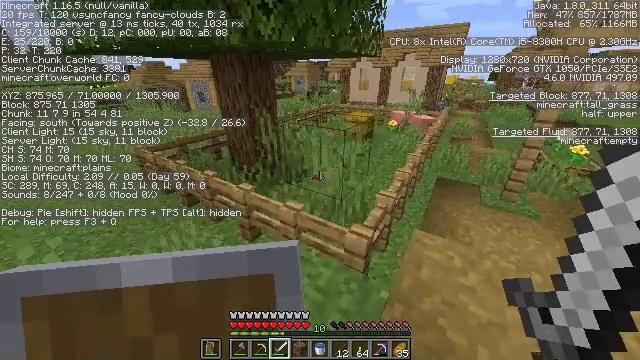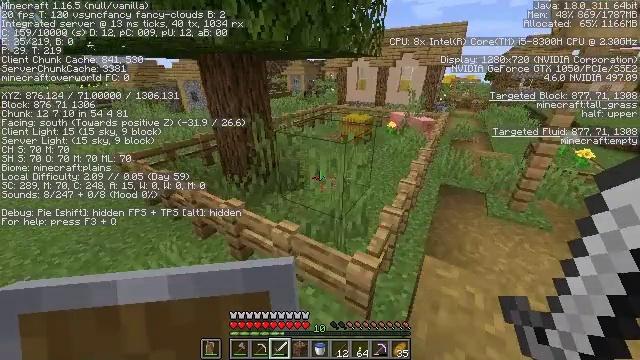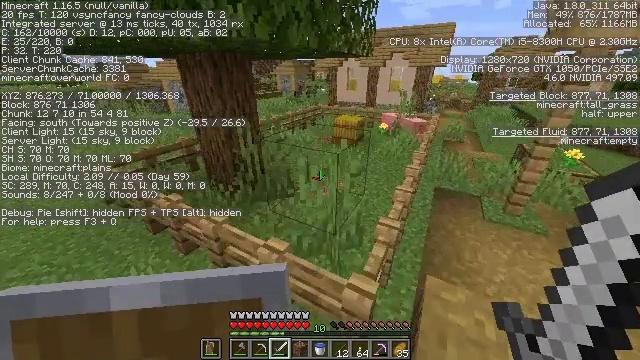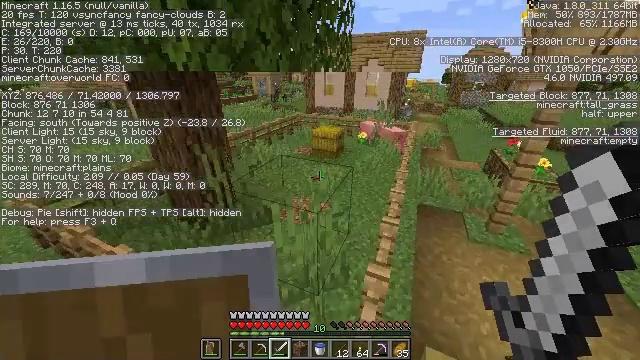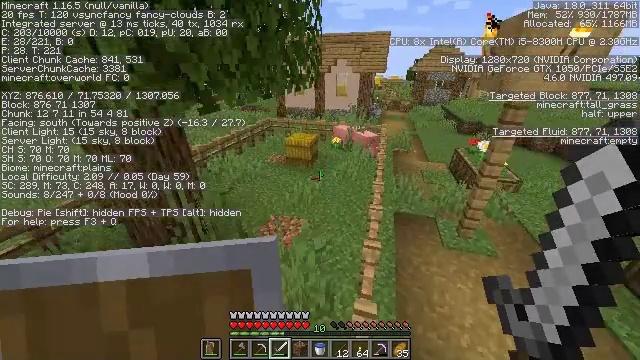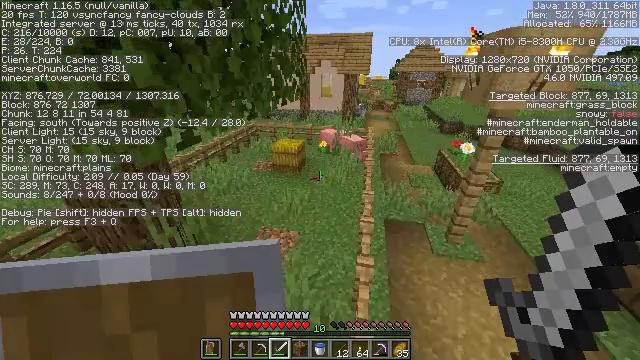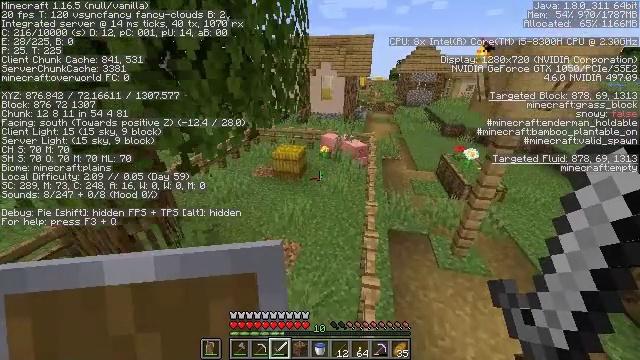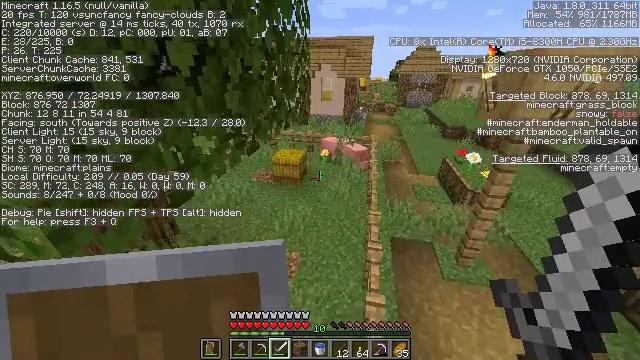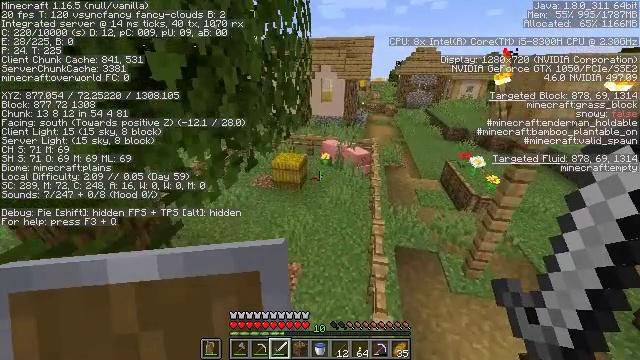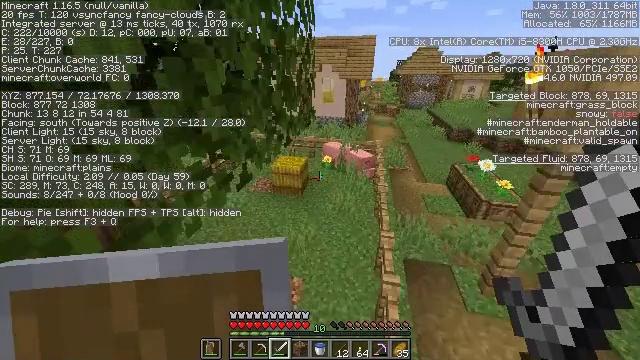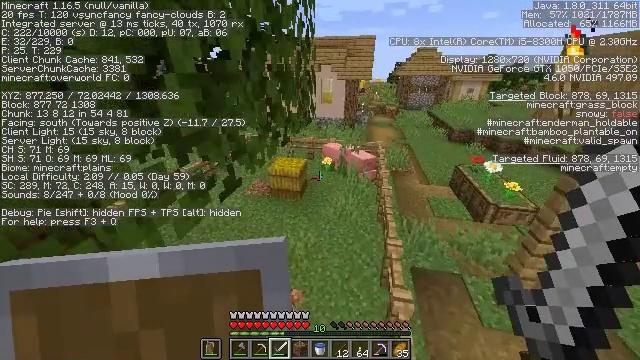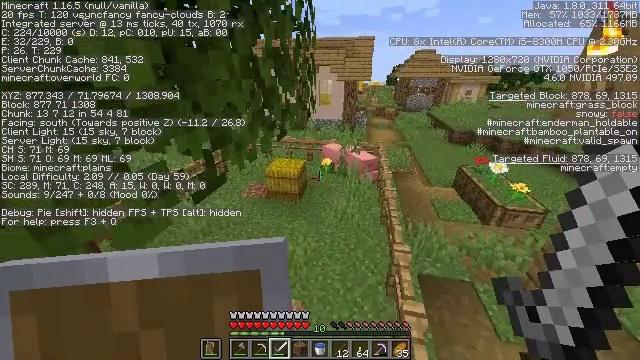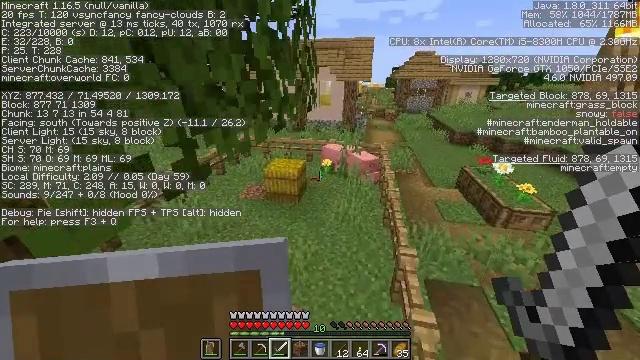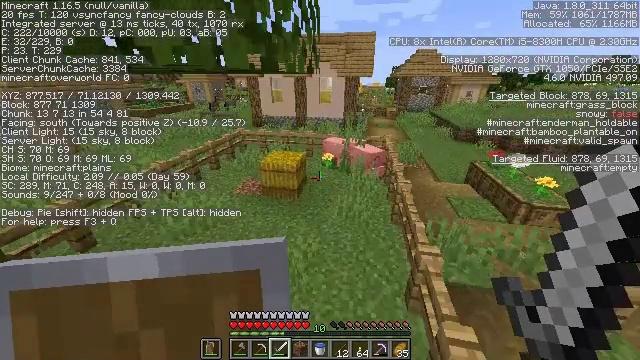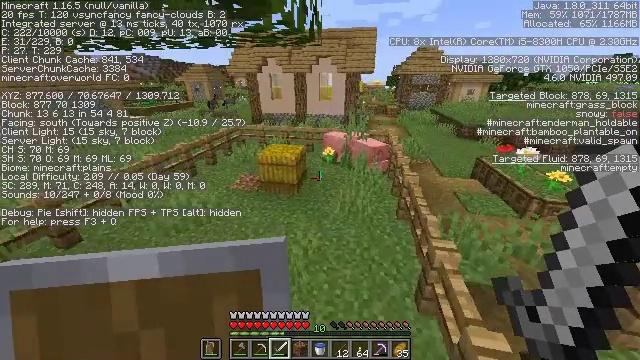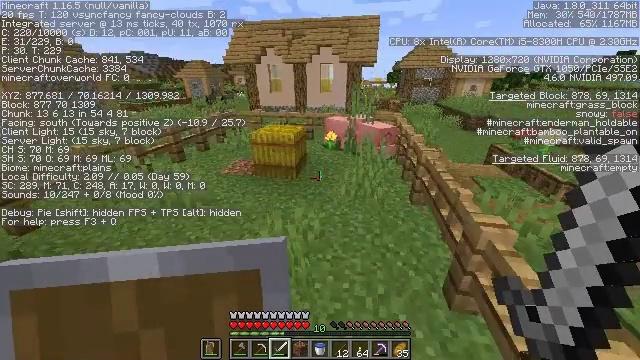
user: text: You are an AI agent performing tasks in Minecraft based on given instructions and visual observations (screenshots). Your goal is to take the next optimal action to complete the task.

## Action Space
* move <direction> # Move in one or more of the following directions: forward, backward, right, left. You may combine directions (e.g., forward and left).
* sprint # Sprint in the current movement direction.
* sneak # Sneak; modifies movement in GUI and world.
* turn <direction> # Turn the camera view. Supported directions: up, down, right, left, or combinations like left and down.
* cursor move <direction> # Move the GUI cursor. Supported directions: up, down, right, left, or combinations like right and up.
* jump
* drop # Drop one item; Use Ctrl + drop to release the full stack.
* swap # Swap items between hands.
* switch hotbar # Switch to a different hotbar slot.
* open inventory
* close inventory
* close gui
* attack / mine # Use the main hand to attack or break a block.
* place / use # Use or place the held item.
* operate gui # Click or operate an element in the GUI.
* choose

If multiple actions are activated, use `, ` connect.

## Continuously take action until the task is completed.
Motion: motion action
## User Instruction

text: Collect the yellow bed from its place.
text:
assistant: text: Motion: move forward
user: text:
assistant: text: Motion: move forward, turn right
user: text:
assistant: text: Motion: move forward, turn right, jump
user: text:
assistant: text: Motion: move forward, turn right, jump
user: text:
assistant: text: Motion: move forward, turn right, jump
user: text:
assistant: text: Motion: move forward, jump
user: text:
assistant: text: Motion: move forward
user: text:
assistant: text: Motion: move forward
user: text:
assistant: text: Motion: move forward
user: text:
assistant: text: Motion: move forward
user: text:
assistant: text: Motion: move forward
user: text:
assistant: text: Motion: move forward
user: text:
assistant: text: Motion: move forward
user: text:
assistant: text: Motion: move forward
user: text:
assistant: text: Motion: move forward
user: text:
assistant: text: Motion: move forward
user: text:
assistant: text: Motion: move forward
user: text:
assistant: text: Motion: move forward
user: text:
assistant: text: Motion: move forward
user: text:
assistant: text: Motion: move forward
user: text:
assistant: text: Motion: move forward
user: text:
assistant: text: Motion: move forward
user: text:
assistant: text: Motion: move forward, turn left
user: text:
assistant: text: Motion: move forward, turn left
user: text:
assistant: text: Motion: move forward, turn left
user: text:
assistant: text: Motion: move forward and move left, turn left
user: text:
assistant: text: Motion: move forward and move left
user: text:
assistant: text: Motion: move forward and move left
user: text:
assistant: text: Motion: move forward and move left
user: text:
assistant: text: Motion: move forward